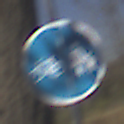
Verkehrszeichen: GetrennterRadUndGehwegRadwegLinks
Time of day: Midday
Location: Outdoor (Nature)
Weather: Clear
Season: NotSpecified
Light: Natural